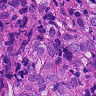
Metastatic tissue present: yes